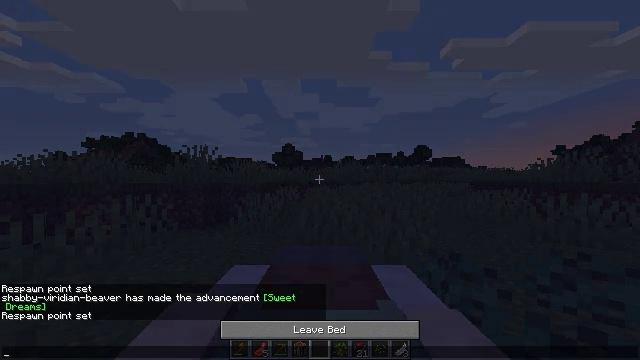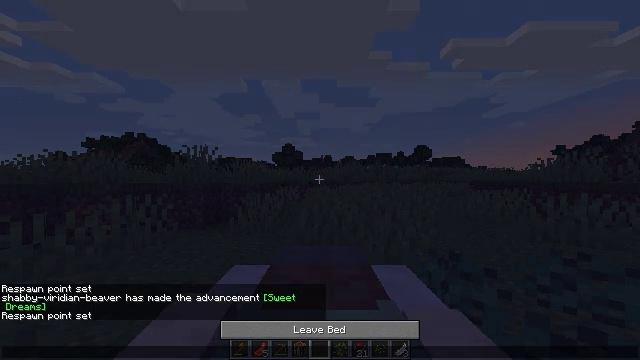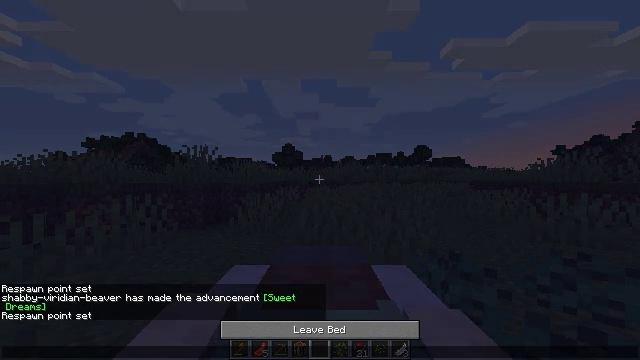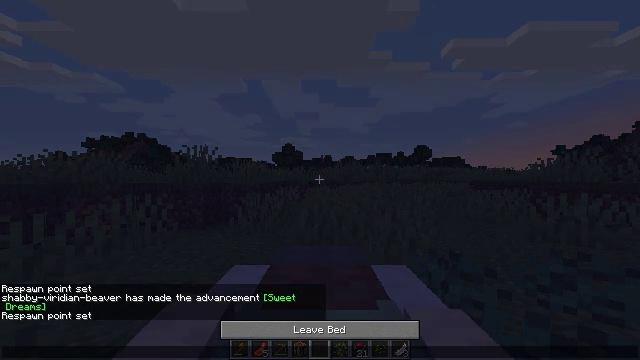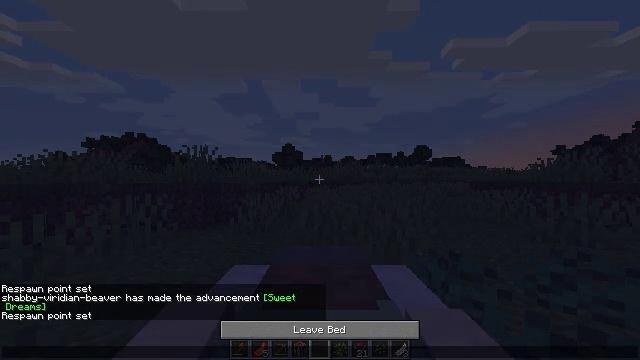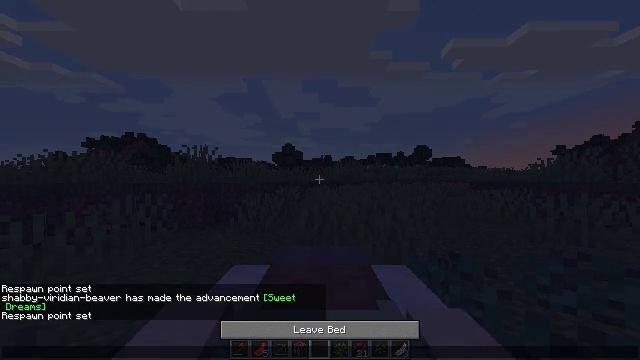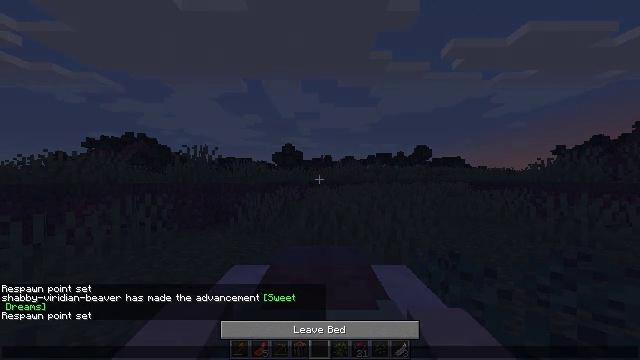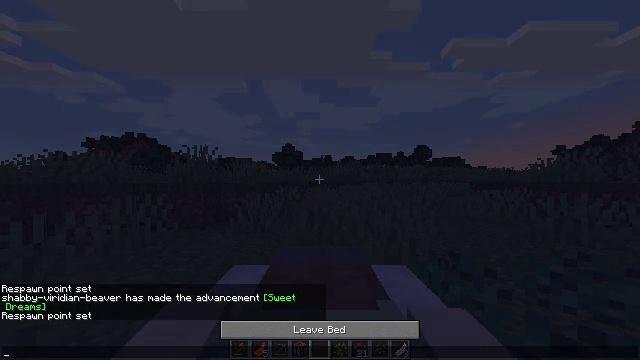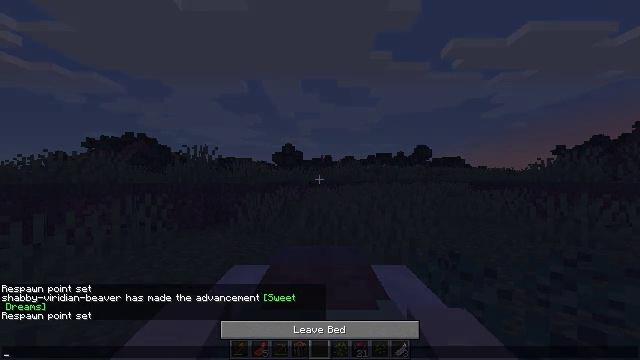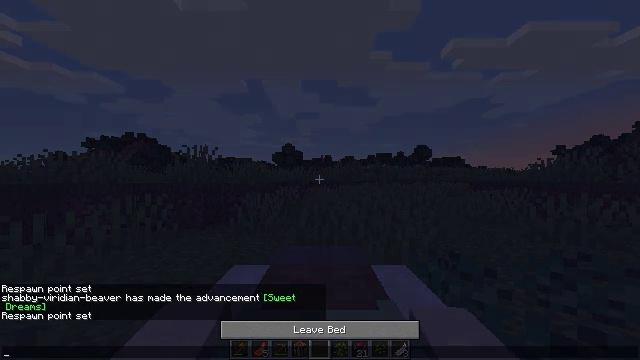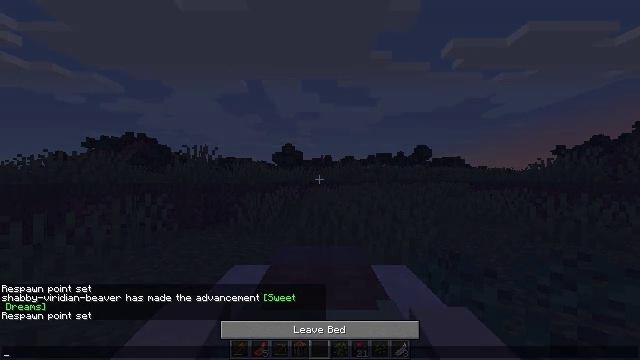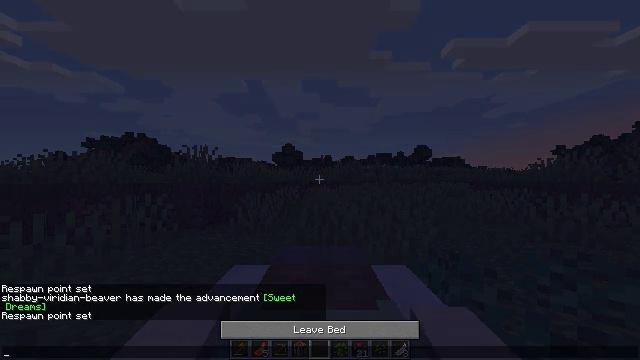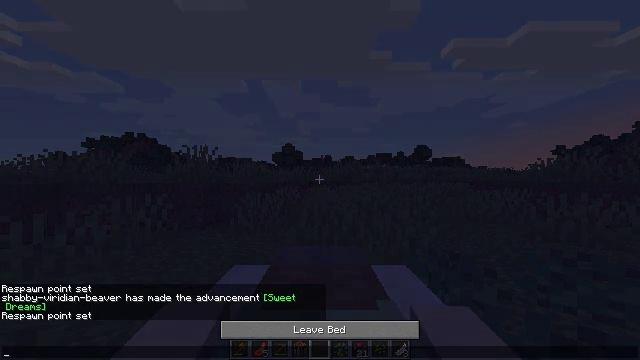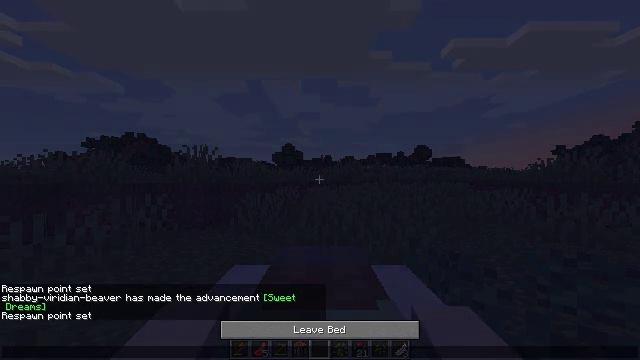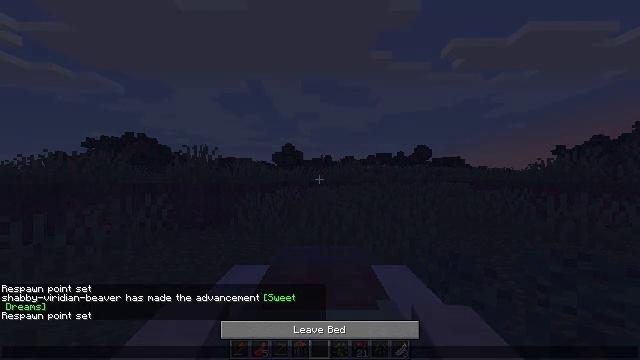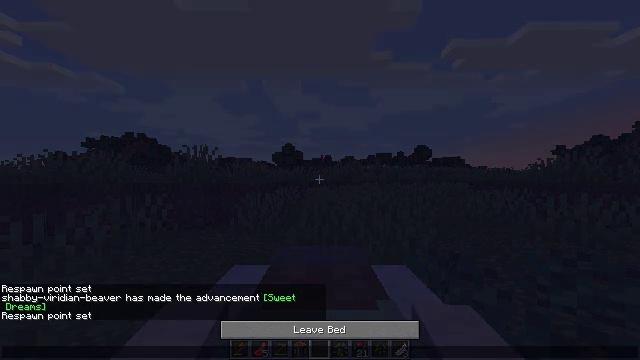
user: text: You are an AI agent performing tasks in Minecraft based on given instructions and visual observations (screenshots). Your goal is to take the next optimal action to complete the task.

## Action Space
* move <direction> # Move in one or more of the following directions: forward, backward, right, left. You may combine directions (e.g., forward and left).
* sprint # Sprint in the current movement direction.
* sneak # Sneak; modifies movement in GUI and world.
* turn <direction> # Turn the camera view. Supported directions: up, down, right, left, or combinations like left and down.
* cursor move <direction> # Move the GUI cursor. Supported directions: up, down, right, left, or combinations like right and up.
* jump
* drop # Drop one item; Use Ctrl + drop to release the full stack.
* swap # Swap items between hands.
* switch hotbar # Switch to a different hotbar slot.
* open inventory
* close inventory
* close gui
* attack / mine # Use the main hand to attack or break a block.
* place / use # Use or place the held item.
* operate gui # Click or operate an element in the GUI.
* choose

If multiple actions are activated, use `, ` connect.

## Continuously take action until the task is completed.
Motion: motion action
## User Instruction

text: Remove the white bed from its place.
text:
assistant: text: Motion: no_op
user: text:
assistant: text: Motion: no_op
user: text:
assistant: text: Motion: no_op
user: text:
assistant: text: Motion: no_op
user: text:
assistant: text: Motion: no_op
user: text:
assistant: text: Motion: no_op
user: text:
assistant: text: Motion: no_op
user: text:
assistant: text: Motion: no_op
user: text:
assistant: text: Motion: no_op
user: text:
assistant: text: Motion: no_op
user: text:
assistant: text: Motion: no_op
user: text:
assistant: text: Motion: no_op
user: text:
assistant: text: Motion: no_op
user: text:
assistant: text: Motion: no_op
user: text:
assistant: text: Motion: no_op
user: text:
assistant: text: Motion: no_op
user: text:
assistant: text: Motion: no_op
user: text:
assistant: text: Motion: no_op
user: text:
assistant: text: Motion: no_op
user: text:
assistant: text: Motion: no_op
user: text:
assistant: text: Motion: no_op
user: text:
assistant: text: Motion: no_op
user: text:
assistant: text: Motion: no_op
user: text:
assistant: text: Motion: no_op
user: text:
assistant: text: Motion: no_op
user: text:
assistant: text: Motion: no_op
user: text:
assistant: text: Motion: no_op
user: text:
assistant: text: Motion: no_op
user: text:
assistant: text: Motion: no_op
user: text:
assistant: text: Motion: no_op